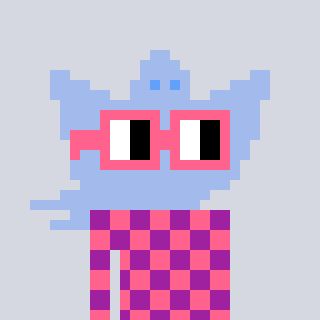
a pixel art character with square pink glasses, a ghost-B-shaped head and a magenta-colored body on a cool background